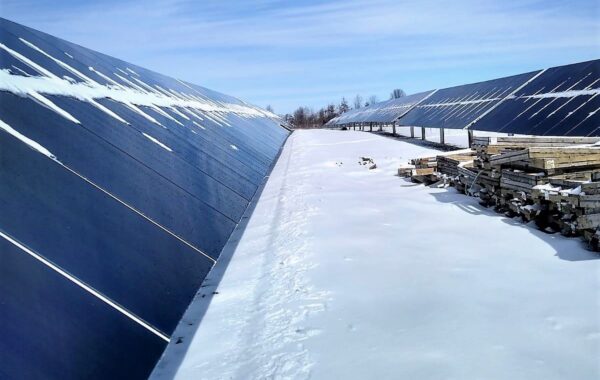
Label: Snow-Covered